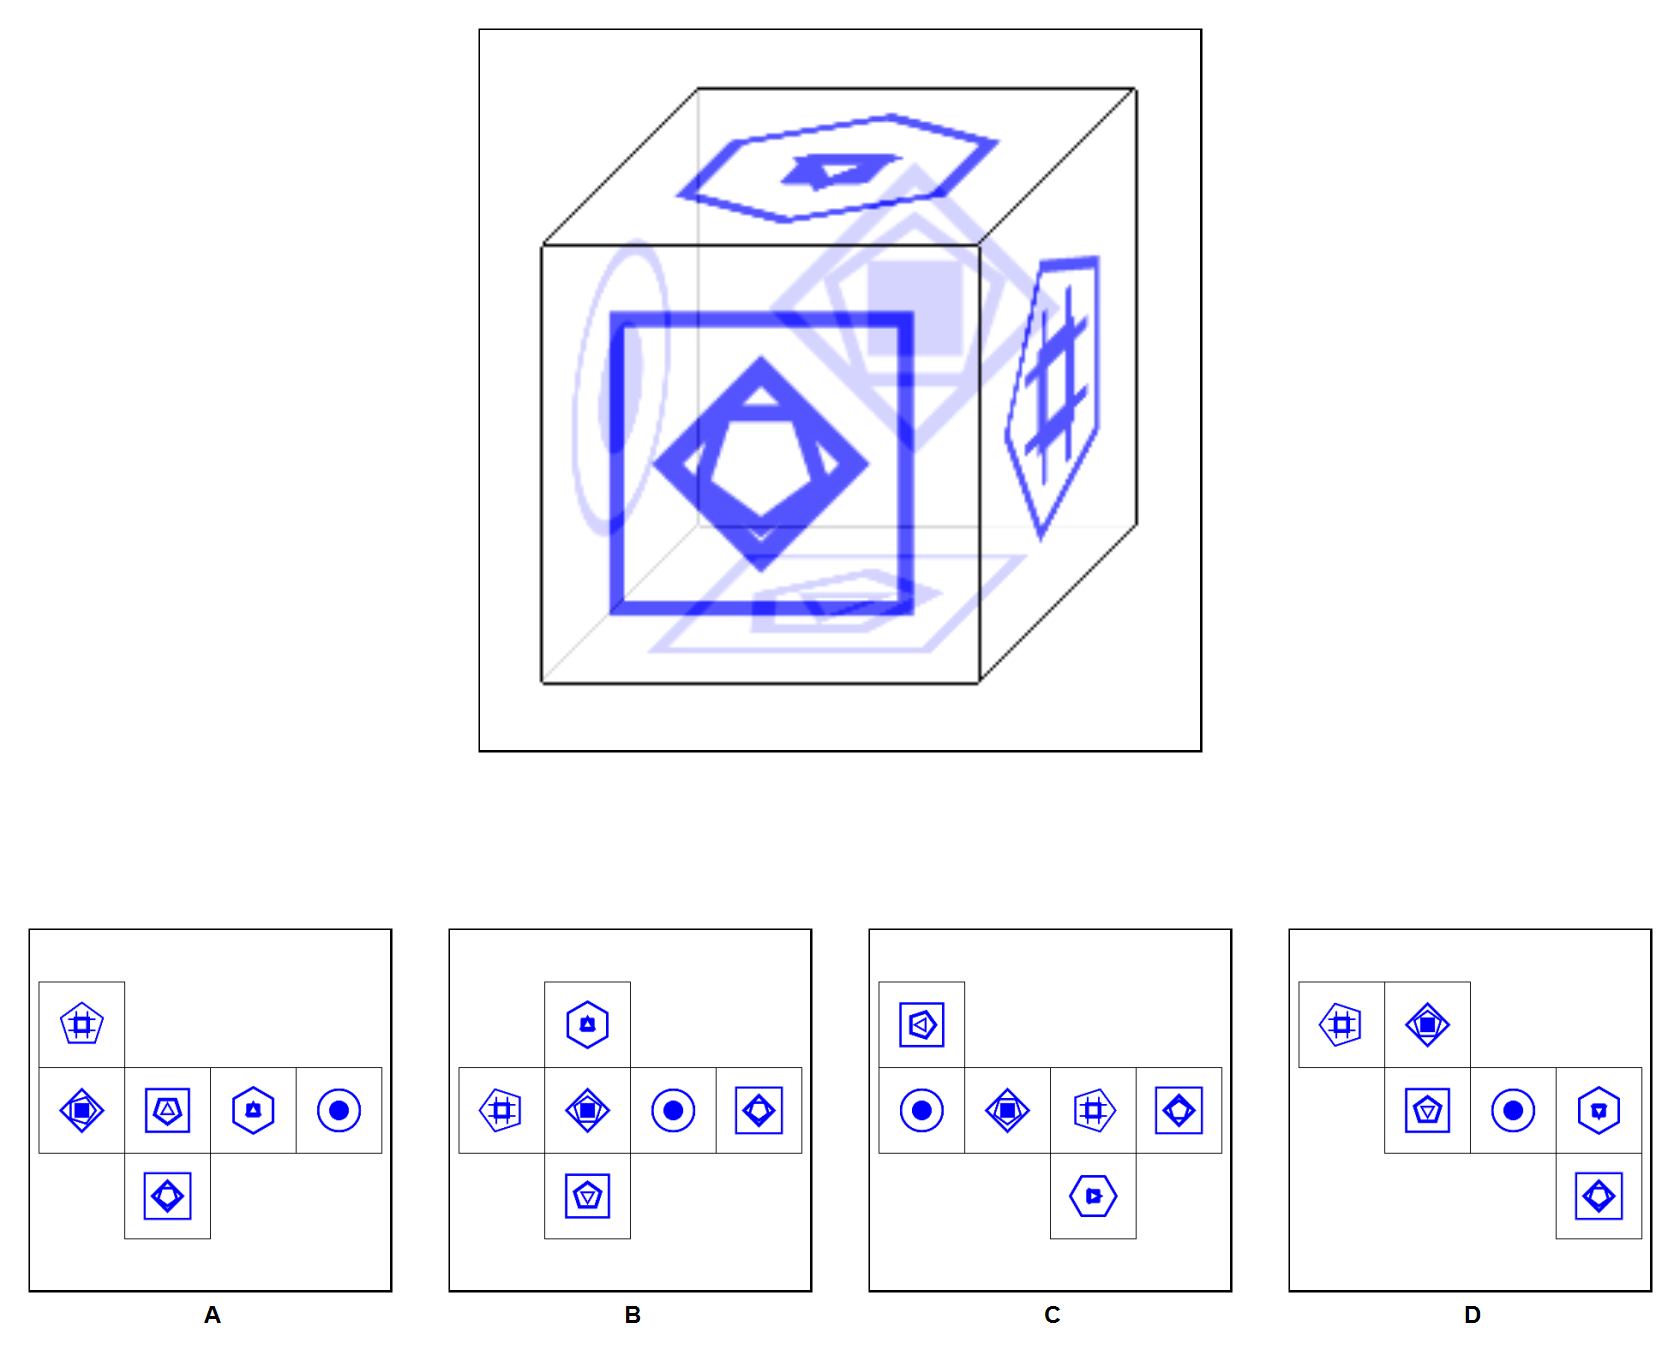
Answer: A